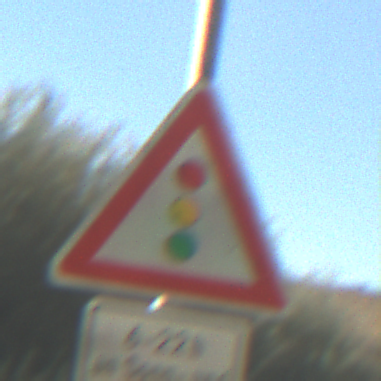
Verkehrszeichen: Lichtzeichenanlage
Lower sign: ZeitangabenMitBeschraenkungAufWochentage4
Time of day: MorningAfternoon
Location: Outdoor (Nature)
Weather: PartlyCloudy
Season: NotSpecified
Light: Natural